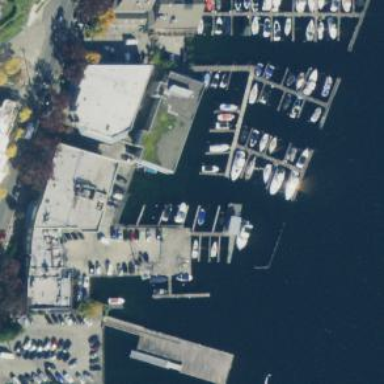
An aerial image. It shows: Pier with mooring facilities.